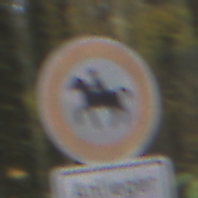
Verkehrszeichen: VerbotReiter
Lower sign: PersonengruppenFrei1
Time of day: MorningAfternoon
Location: Outdoor (Nature)
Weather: Overcast
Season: Autumn
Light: Natural